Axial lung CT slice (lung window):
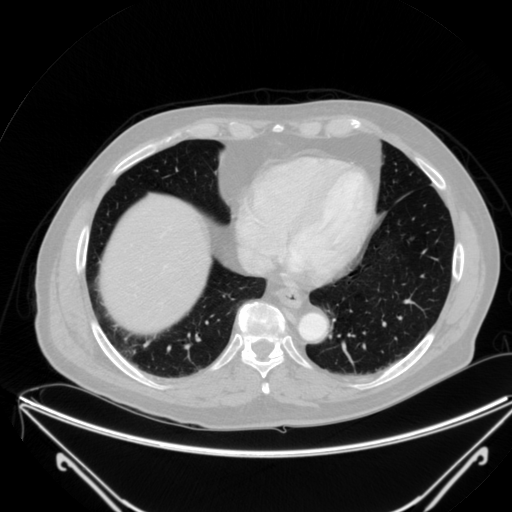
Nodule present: no